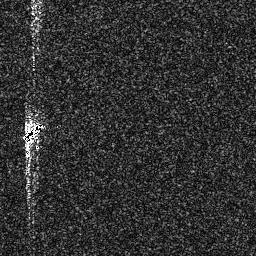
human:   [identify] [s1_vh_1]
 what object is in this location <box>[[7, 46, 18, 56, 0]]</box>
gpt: <ref>1 medium ship at the left</ref>